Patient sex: M
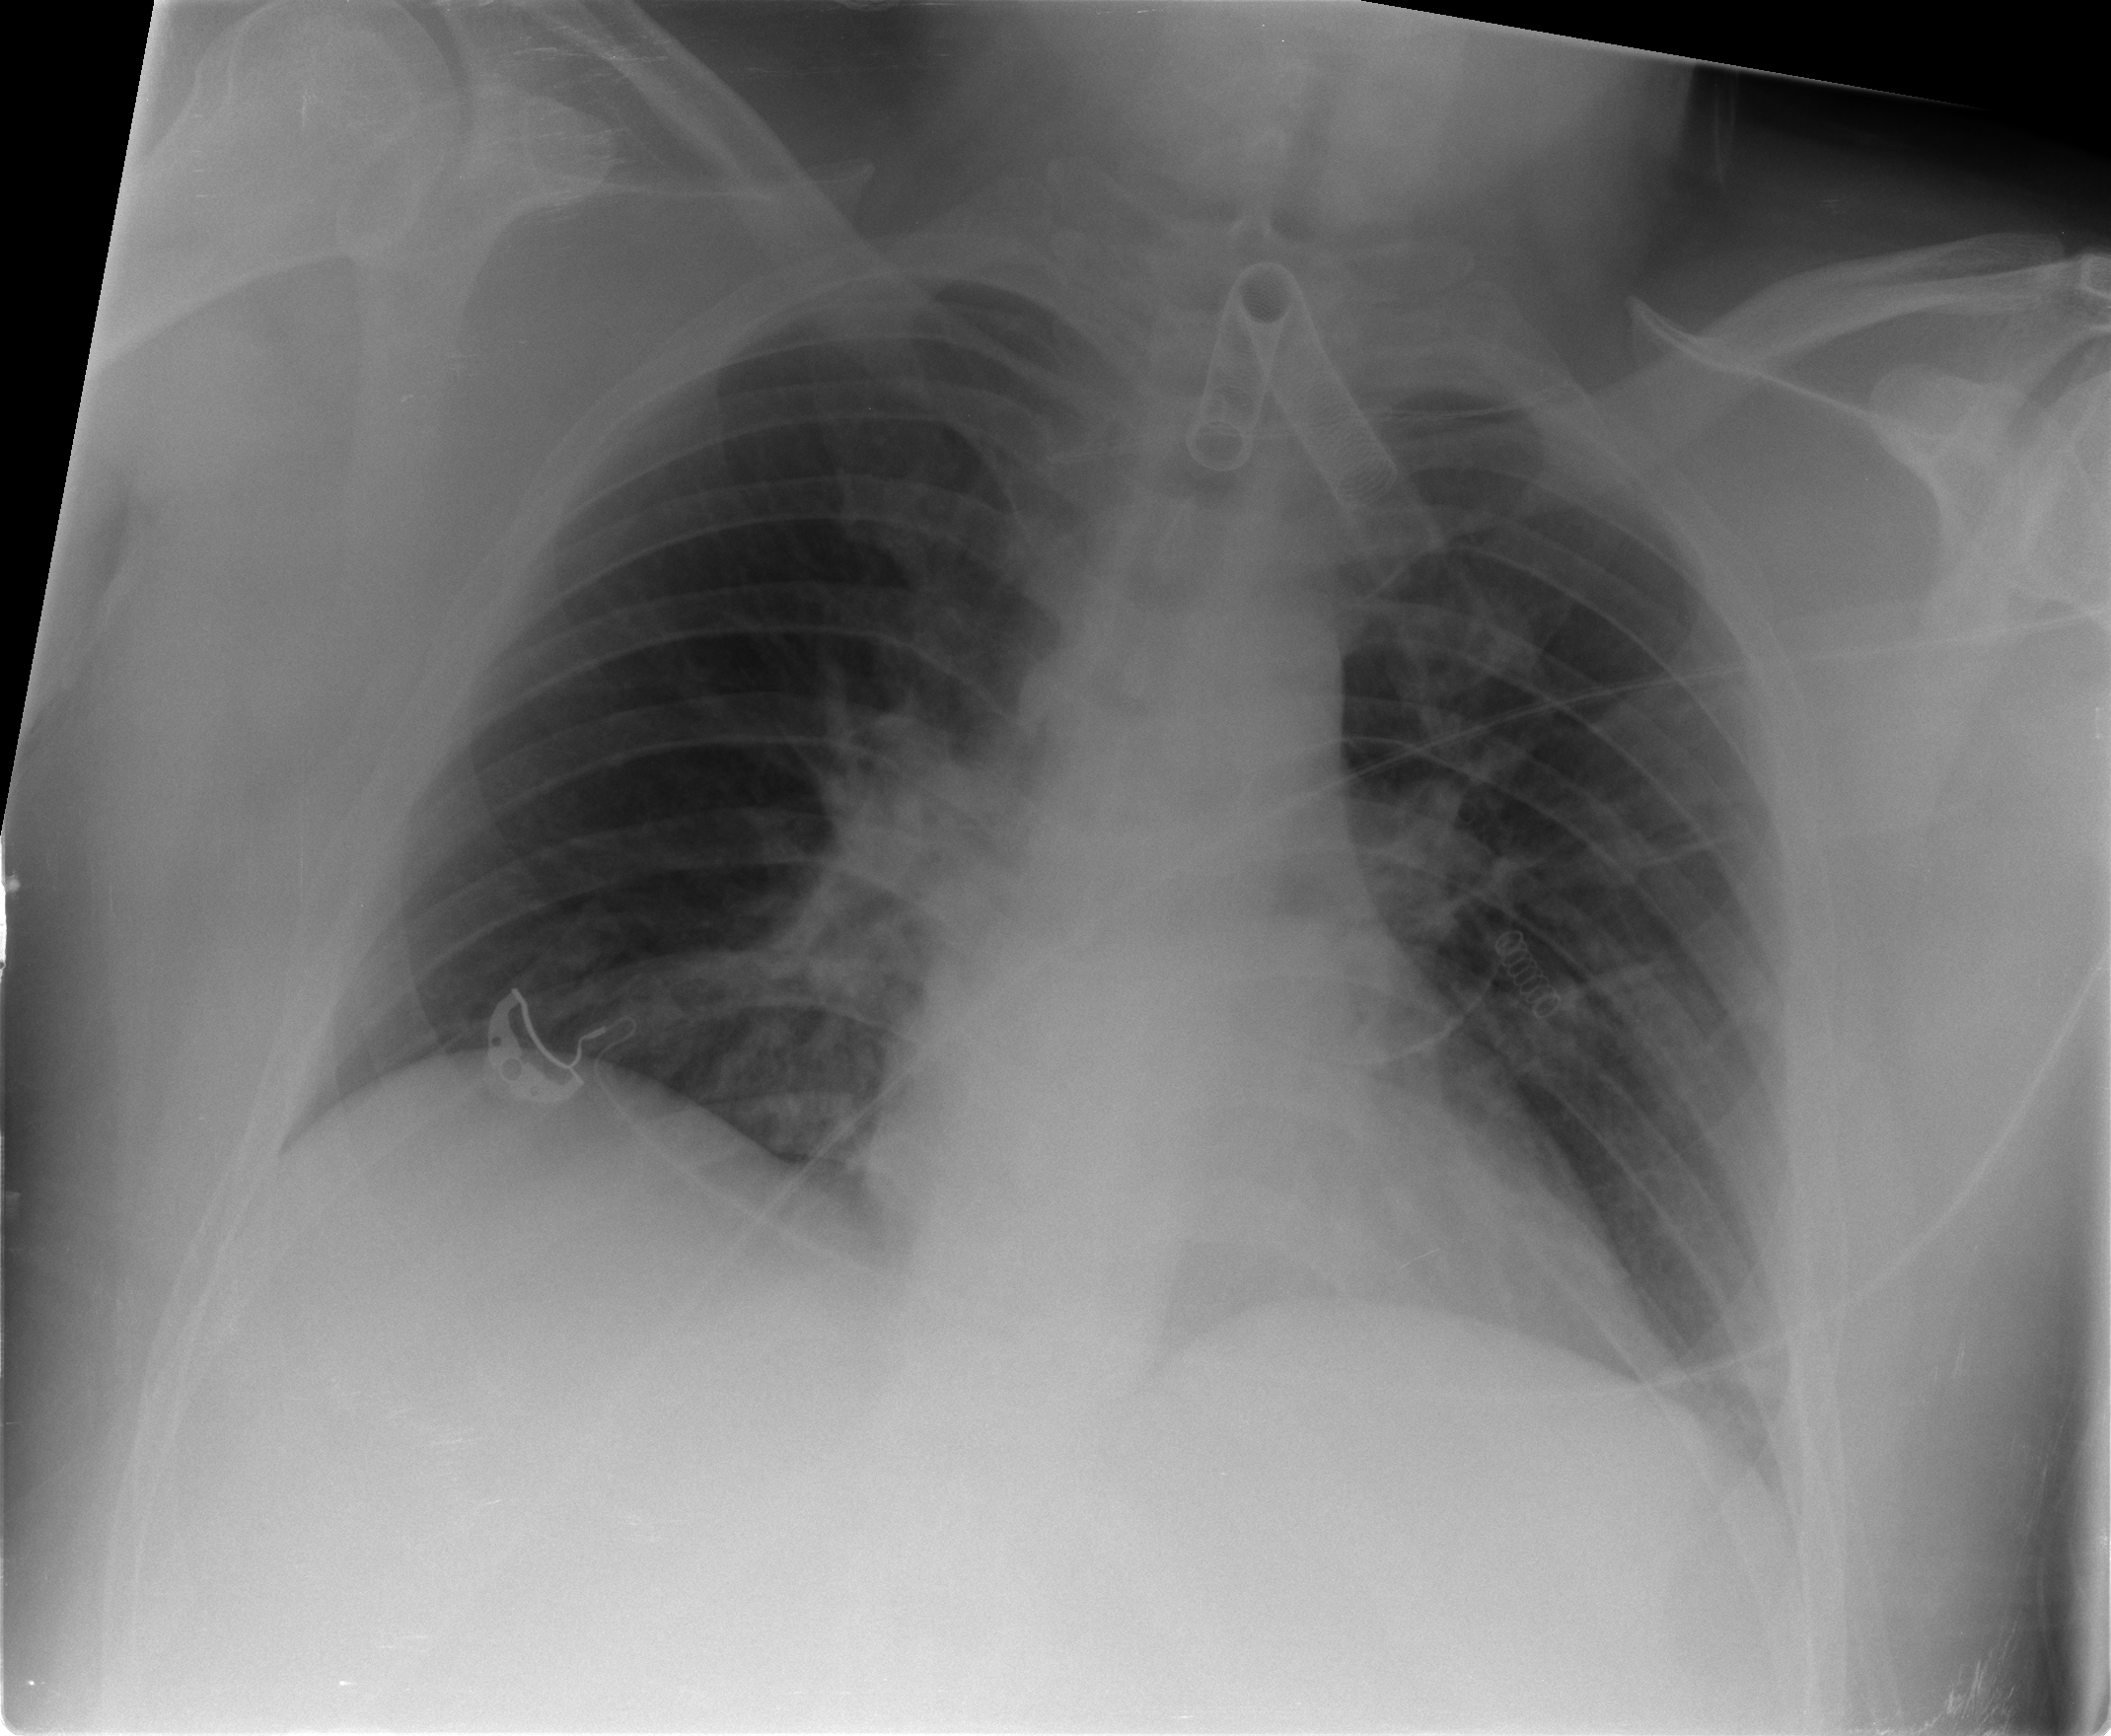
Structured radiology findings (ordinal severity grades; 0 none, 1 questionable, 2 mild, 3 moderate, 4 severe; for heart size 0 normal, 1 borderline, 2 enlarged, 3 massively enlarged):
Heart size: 0
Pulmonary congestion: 0
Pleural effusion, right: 0
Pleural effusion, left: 1
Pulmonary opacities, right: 1
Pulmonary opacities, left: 0
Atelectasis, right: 0
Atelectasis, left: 0